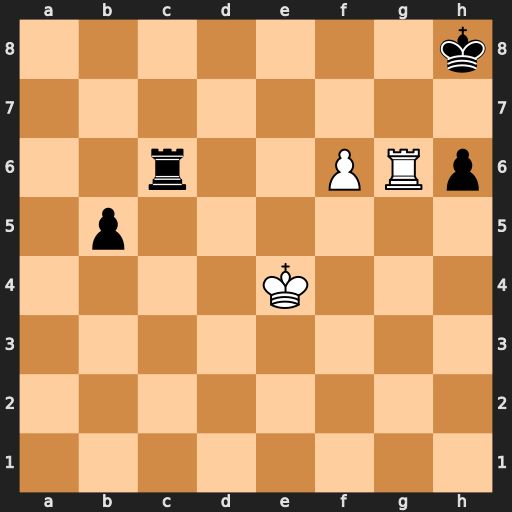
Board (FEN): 7k/8/2r2PRp/1p6/4K3/8/8/8
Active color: w
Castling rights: -
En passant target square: -
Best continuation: Rxh6+ Kg8 f7+ Kxf7 Rxc6